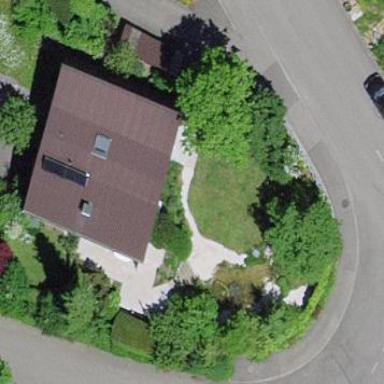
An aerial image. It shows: Detached building with saltbox roof shape.